Question: So far I have tried <URL>. Both of them create a zip that is mostly successful but has some malformed files:

This happens with a variety of file types (including just regular pictures and html pages). I suspect that the file type isn't even an issue. Either way, I can't use it if it doesn't work perfectly.
Some people have suggested <URL> but there are no instructions for how to zip a file, let alone recursively zip a directory while keeping its file structure.
as requested here is the code i am using (adm-zip)
'''
var Zip = require("adm-zip");
var zip = new Zip();
zip.addLocalFolder("C:\test");
zip.writeZip("C:\test\color.zip");
'''
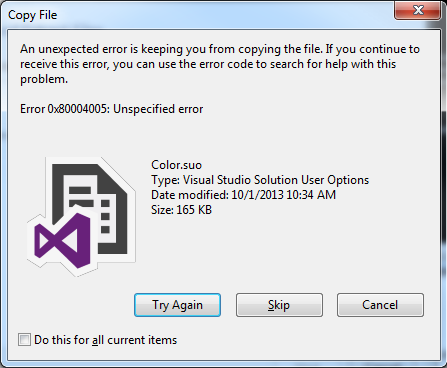
Answer: As you had mentioned, I would use 'node-archiver'. You can get nested folders from 'node-archiver' by:
'''
var archiver = require('archiver');
var archive = archiver('zip')
// create your file writeStream - let's call it writeStream
archive.pipe(writeStream);
// get all the subfiles/folders for the given folder - this can be done with readdir
// take a look at http://nodejs.org/api/fs.html#fs_fs_readdir_path_callback
// and https://stackoverflow.com/questions/<PHONE>/node-js-fs-readdir-recursive-directory-search
// appending to the archiver with a name that has slashes in it will treat the payload as a subfolder/file
// iterate through the files from the previous walk
ITERATE_THROUGH_RESULTS_FROM_WALK
// look into http://nodejs.org/api/fs.html#fs_fs_readfile_filename_options_callback
GET_READ_STREAM_ON_FILE_FROM_FS
archive.append((new Buffer(data), 'utf-8'), {name: NAME_WITH_SLASHES_FOR_PATH});
archive.finalize(function (err) {
// handle the error if there is one
});
'''
Hopefully this is a pretty good nudge in the right direction (basically all of the steps are there for you). If it isn't clear yet:
1. Create your archive with the 'zip' option.
2. Pipe to a writestream that you created for where you want to save your zip file.
3. Walk through the folder recursively, saving paths in a collection (array) as you go along.
4. Iterate through this collection of paths, opening each file.
5. When you have the data of each file, create a Buffer from it and pass that as well as the path into archive.append.
6. Call archive.finalize.
For sake of readability, and because I believe I have given you pretty much all the steps you would need, I did not include all of the code (most notably the walk - which is laid out in the link anyhow).